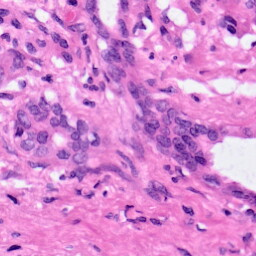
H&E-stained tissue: Pancreatic